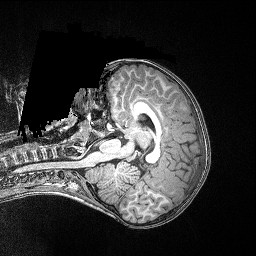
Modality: T1w
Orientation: axial